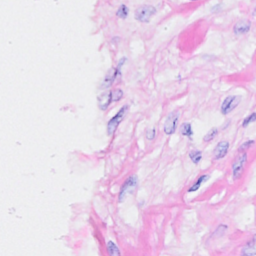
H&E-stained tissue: Breast